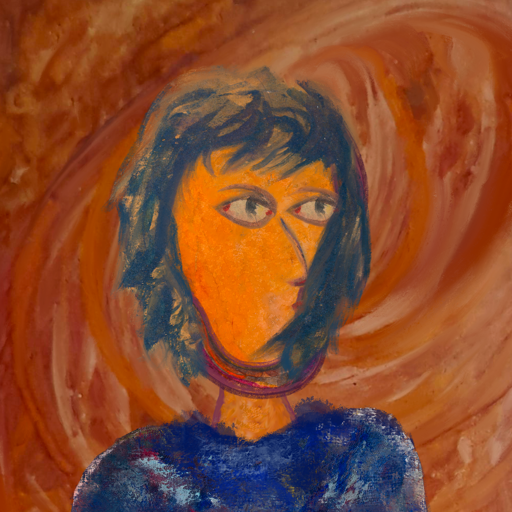
Background: Pious_Lady, Head And Neck Side: Hypocrite_w_Hair, Face Side: GypsyMother, Bust: Irani, Hair Side: In_The_Sun, Head Accessory: Blank, Second Necklace: Blank, Necklace: Blank, Baby: Blank